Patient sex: F
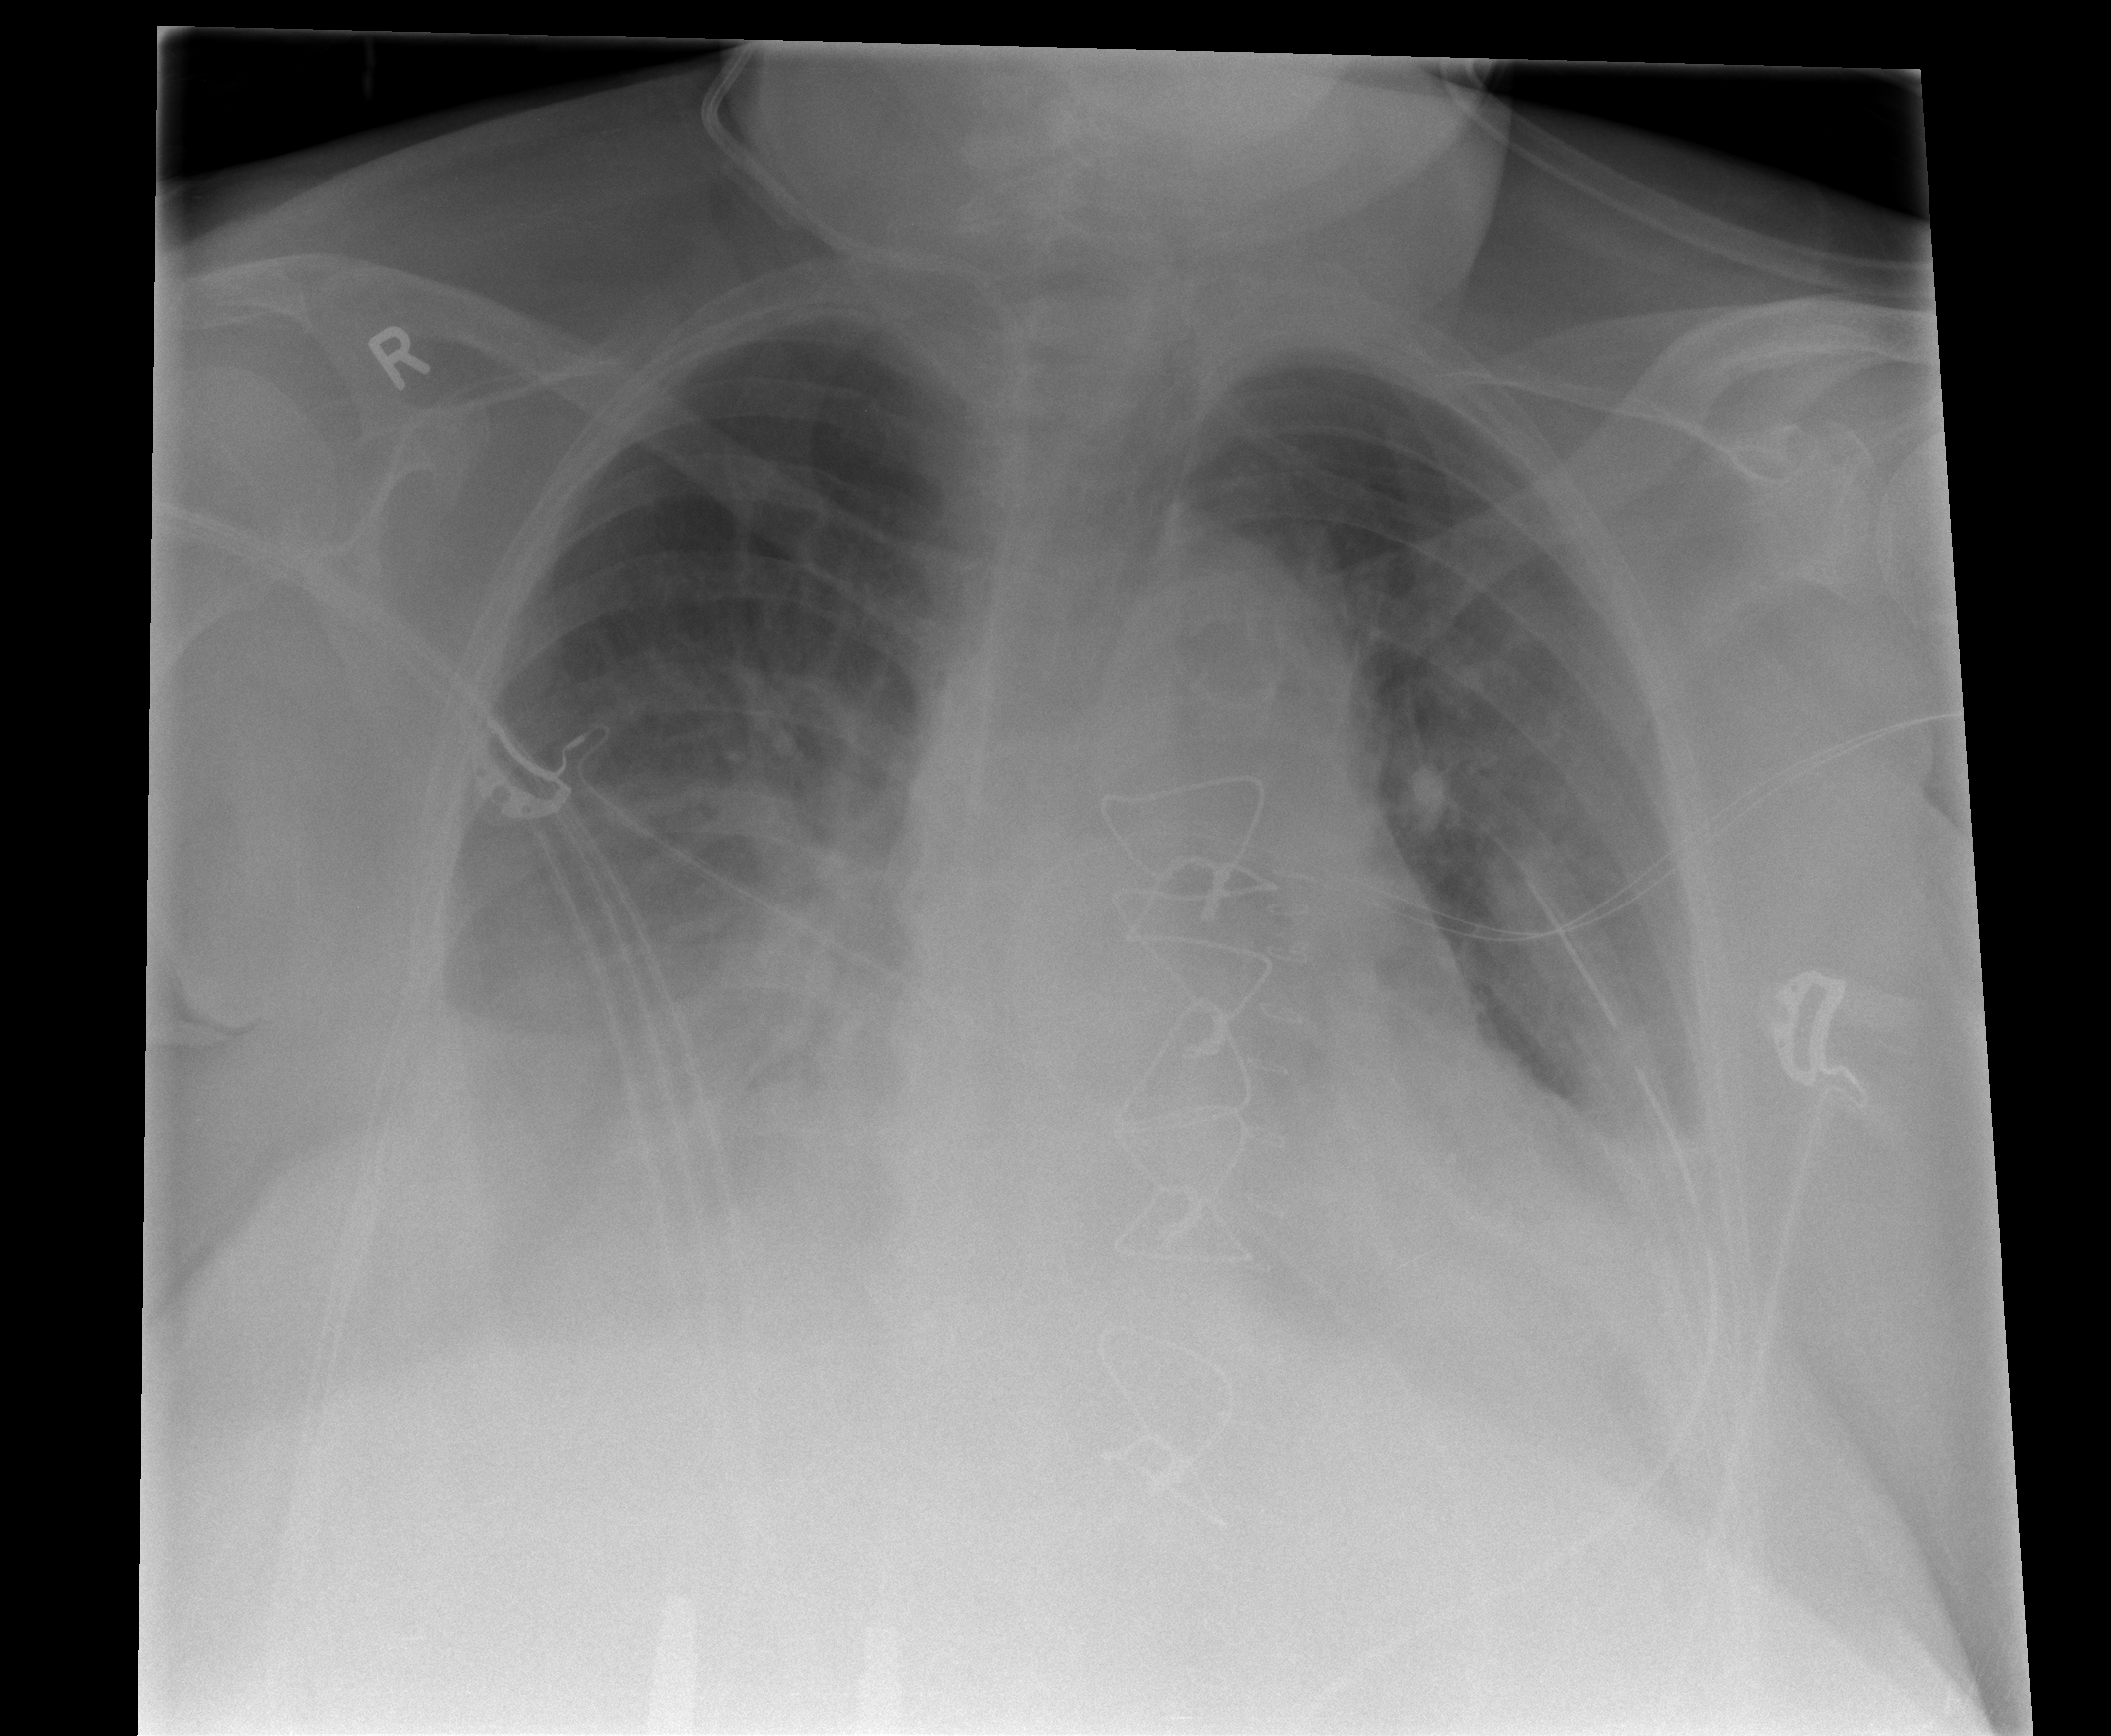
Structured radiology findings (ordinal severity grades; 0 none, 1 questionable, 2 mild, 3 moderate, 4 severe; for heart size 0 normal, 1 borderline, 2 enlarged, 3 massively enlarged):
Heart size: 2
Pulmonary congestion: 3
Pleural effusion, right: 3
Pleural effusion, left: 2
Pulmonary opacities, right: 0
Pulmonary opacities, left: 0
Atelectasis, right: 2
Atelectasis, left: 2